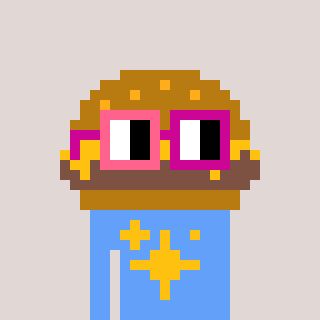
a pixel art character with square pink and red glasses, a burger-shaped head and a blue-colored body on a warm background